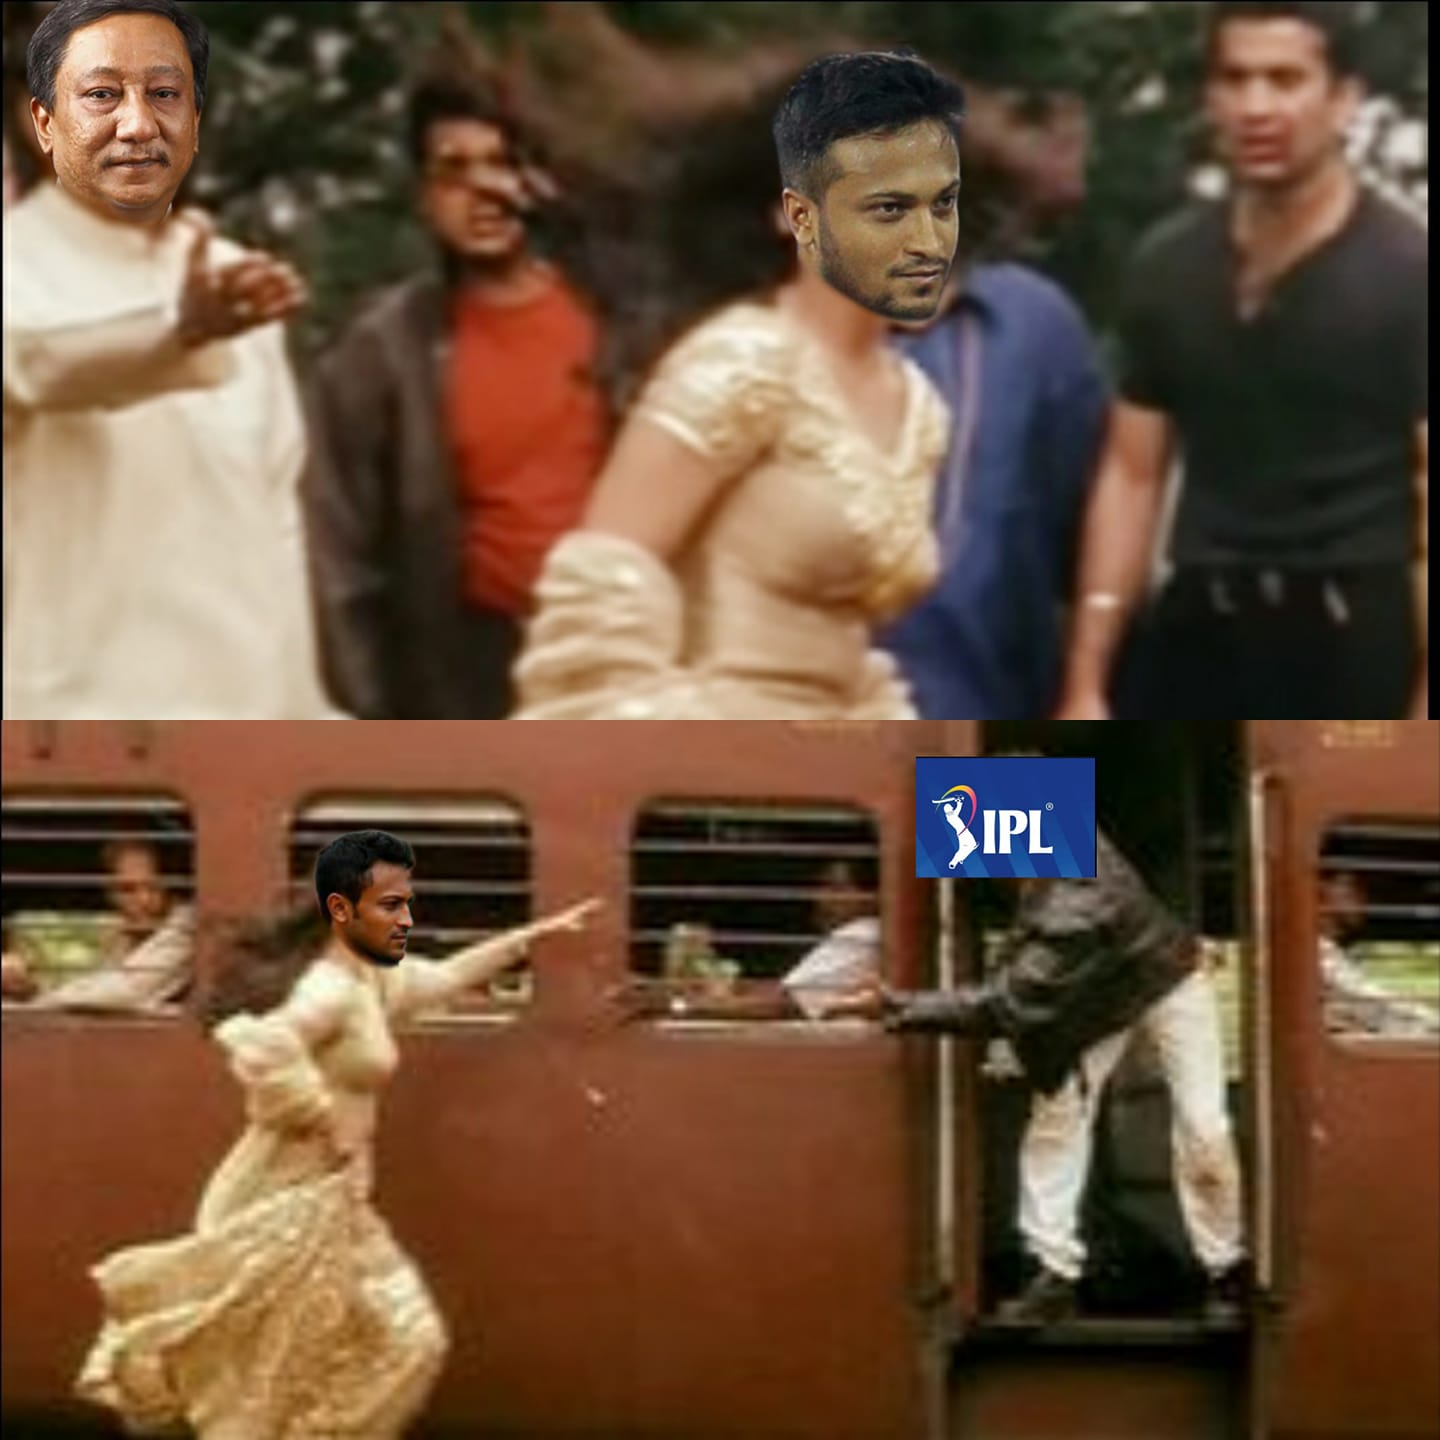
Caption: IPL
Label: hate